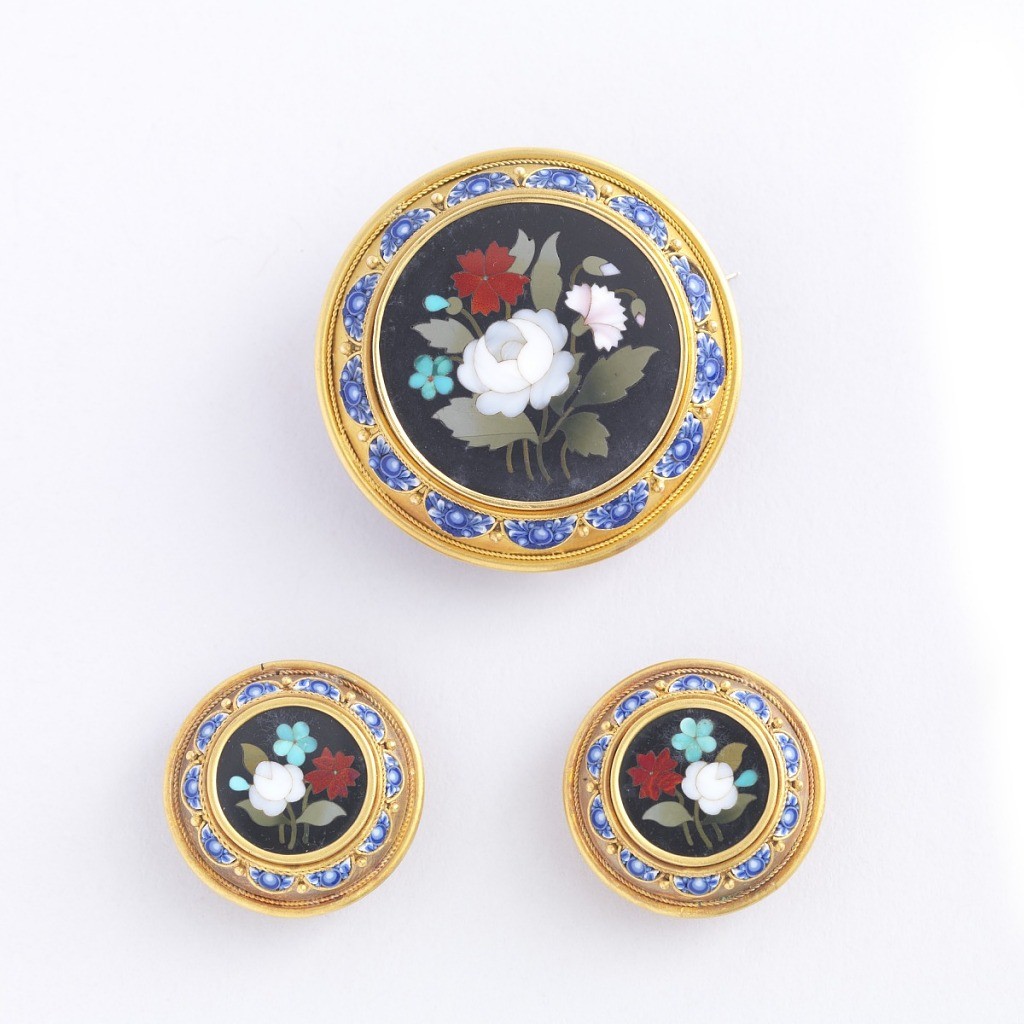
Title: Earrings
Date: ca. 1860
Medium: Gold, enamel, mosaic
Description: "Florentine Mosaic" parure, set in gilt metal filigree and granule decoration surrounding circles (upper portion of earrings), and half-circles of porcelain or enamel. The parure is composed of: brooch; pendant locket; pair of cuff studs; pair of earrings. A specially designed box (-3 G) of black "morocco" lined with pale blue satin.